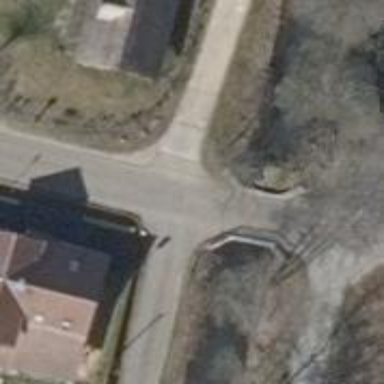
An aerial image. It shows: Paved unclassified road on bridge.